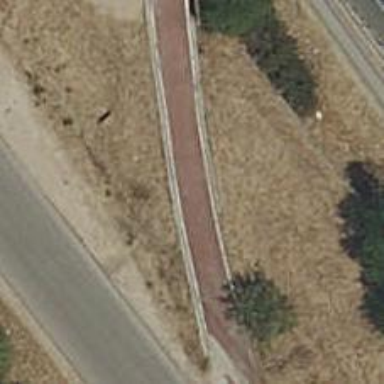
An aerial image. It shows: Cycleway.